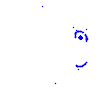
Particle: kaon